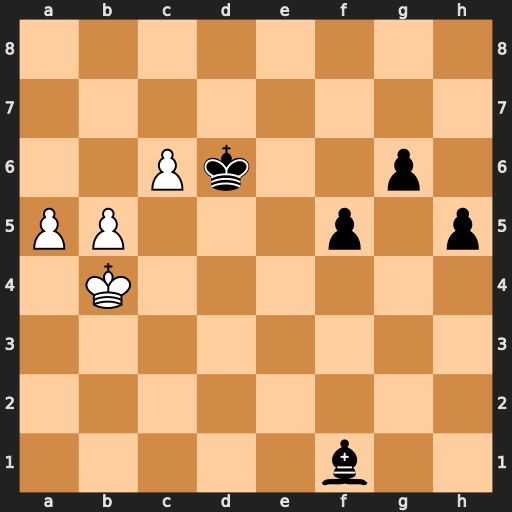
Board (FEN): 8/8/2Pk2p1/PP3p1p/1K6/8/8/5b2
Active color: w
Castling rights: -
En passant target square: -
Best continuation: a6 Bg2 a7